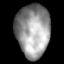
Tissue: lung
Cell type: Epithelial cells
Senescence score: 0.2377
Nuclear area (px): 1758
Mean DAPI intensity: 151.271